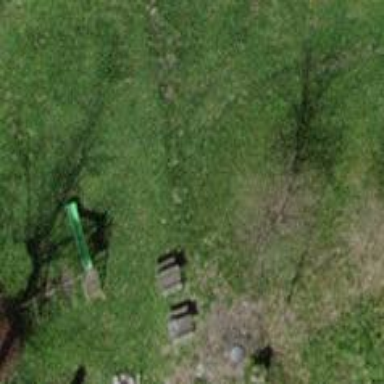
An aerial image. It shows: Picnic table located in leisure land area.